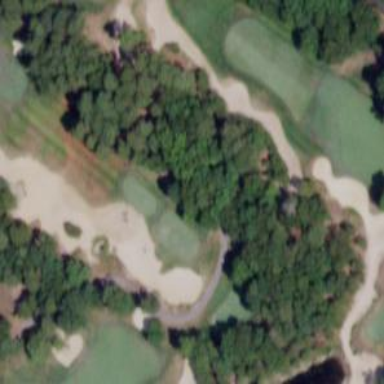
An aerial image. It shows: Golf bunker.